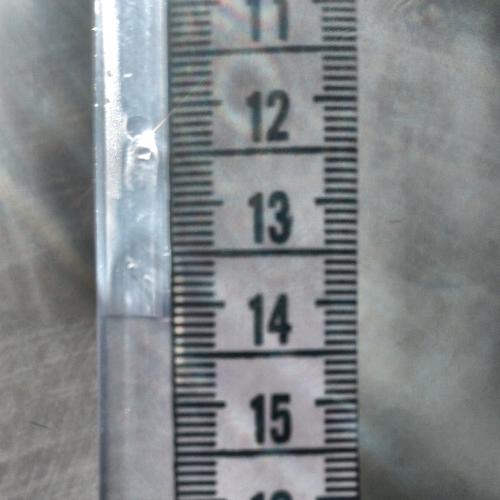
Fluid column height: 14.1 cm